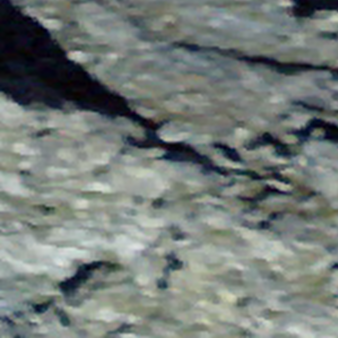
Label: other